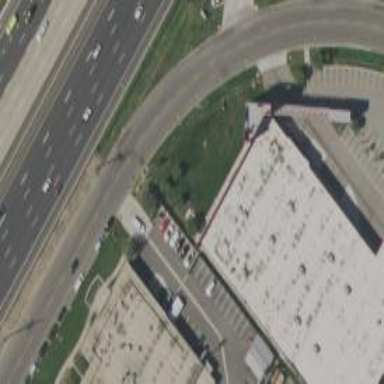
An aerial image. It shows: Commercial building.